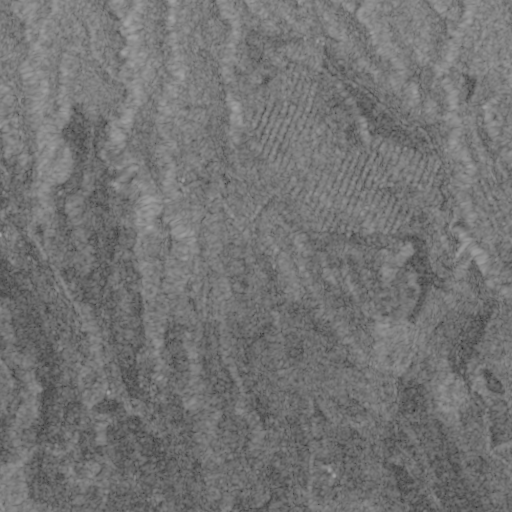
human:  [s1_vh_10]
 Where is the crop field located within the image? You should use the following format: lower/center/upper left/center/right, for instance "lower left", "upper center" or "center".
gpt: The crop field is located in the center left of the image.
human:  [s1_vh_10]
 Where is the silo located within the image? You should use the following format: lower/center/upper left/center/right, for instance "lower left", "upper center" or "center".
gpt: The silo is located in the center left of the image.
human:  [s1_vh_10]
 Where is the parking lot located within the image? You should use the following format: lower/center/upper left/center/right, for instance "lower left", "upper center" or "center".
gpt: There is no parking lot in the image.

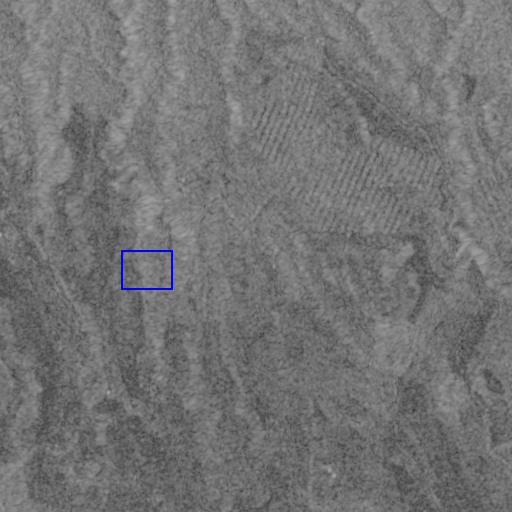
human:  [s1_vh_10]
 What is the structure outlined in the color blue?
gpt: The structure outlined in blue is a crop field.
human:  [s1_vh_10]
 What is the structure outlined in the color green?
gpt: There is no green outline.